Question: When using the filling function in Mathematica, I would like to change the style of the edge line in a way that it has
a) the same color like the filling/no edge line
.
Current code for the filling is as follows:
'''
fill1 = Plot[{demand1[t1], demand1[t34]}, {t1, 0, t34},
Filling -> {1 -> {2}},
FillingStyle -> Directive[LightGray]];
'''
EDIT: I have adjusted my second question (now marked bold) since it was not clear in the first version and inserted a screenshot with the "remaining" problem

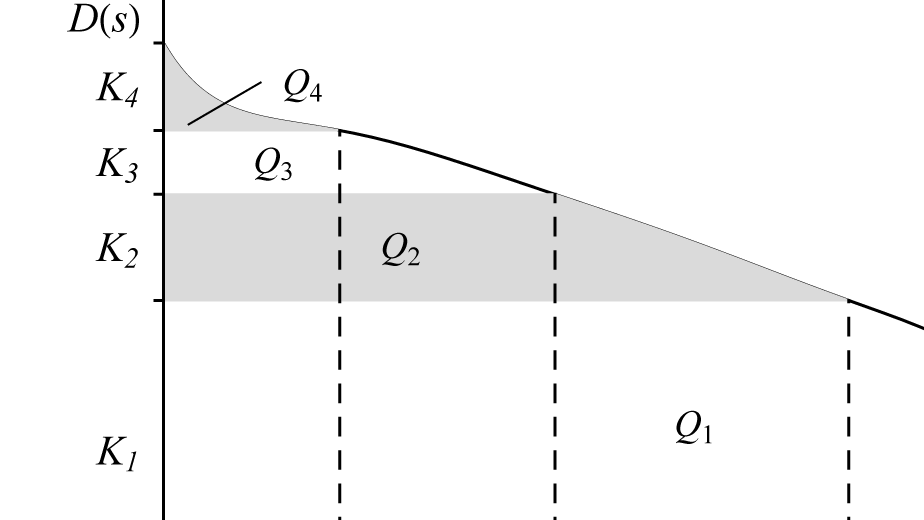
Answer: Here the Cos & Sin lines are coloured the same as the filling, and they lie below another line, if that's what you mean by 'borderline'.
'''
Show[Plot[{Cos[x], Sin[x]}, {x, 0, 2 Pi}, Filling -> {1 -> {2}},
FillingStyle -> Directive[LightGray], PlotStyle -> LightGray],
Plot[Sech[x], {x, 0, 2 Pi}]]
'''

Thanks for the accept. Here's a fuller answer, following your edit:
'''
Show[Plot[{Sech[x],
If[Sech[x] > 0.8, 0.8],
If[Sech[x] > 0.5, 0.5],
If[Sech[x] > 0.3, 0.3],
If[0.5 > Sech[x] > 0.3, Sech[x]]},
{x, 0, 2 Pi}, Filling -> {1 -> {2}, 3 -> {4}, 4 -> {5}},
FillingStyle -> LightGray, PlotStyle -> LightGray],
Plot[Sech[x], {x, 0, 2 Pi}, PlotStyle -> Gray],
Plot[If[0.3 > Sech[x], Sech[x]], {x, 0, 2 Pi},
PlotStyle -> Directive[{Thick, Black}]],
Plot[If[0.8 > Sech[x] > 0.5, Sech[x]], {x, 0, 2 Pi},
PlotStyle -> Directive[{Thick, Black}]],
Map[Graphics[Style[Line[{
{ArcSech[#], 0}, {ArcSech[#], #}}],
Thick, Dashed, Antialiasing -> False]] &,
{0.8, 0.5, 0.3}]]
'''